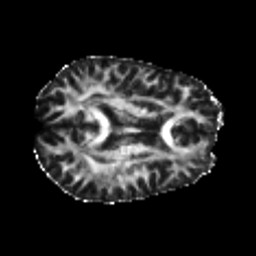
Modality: FA
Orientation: axial
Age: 25
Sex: male
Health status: healthy
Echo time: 0.074 s